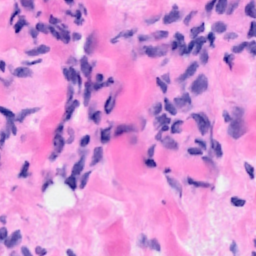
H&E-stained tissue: Breast